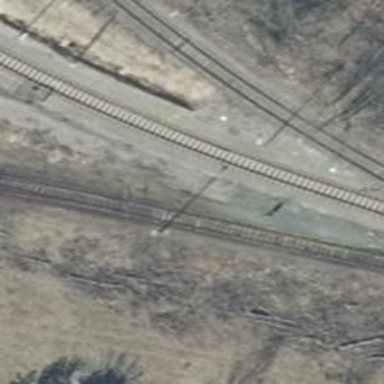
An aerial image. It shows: Railway switch.